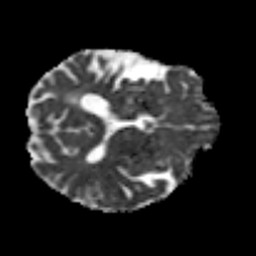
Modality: MD
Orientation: axial
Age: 55
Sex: female
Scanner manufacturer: siemens
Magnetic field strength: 3 T
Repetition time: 7.3 s
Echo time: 0.087 s